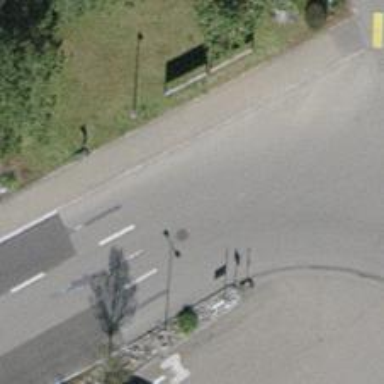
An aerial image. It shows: Unmarked crossing on the road.